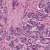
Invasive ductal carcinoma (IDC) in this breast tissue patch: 1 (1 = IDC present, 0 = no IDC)